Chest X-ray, PA view. Patient: 71 years old, sex M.
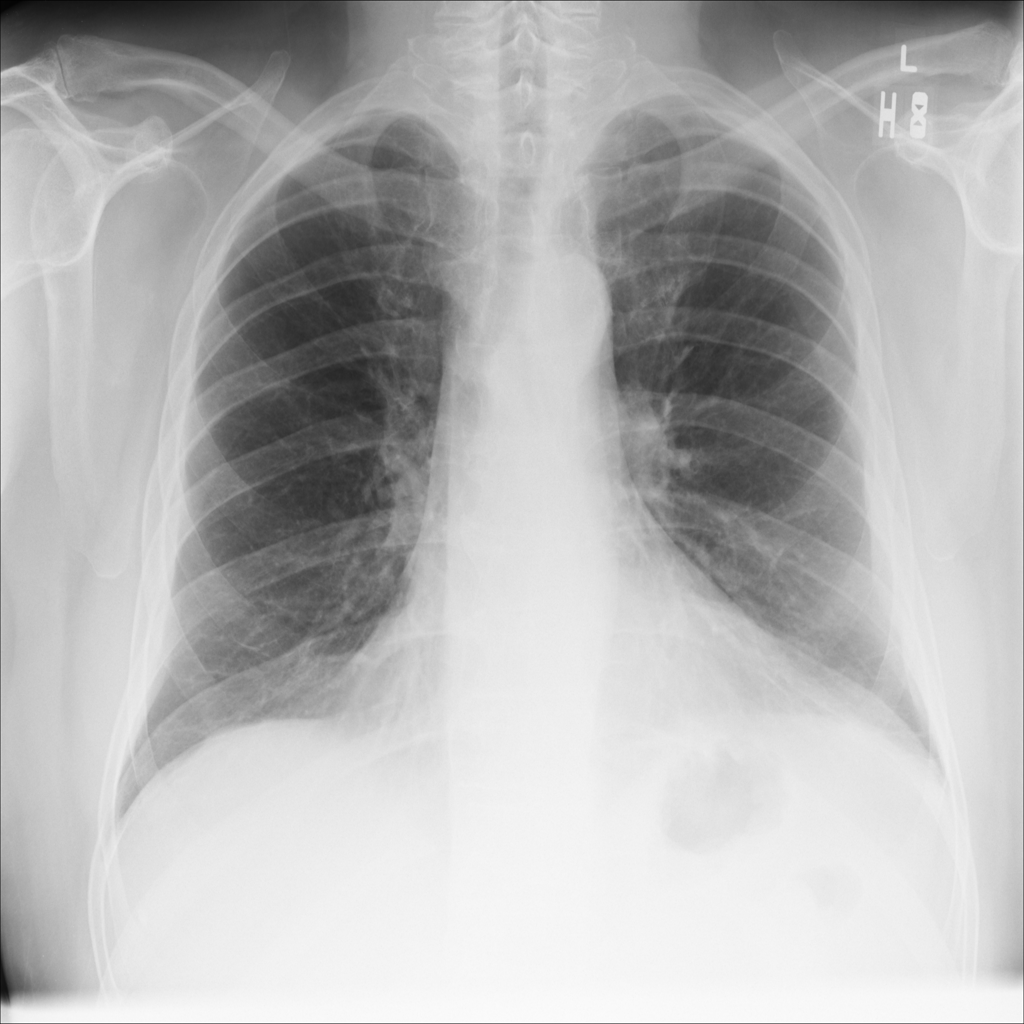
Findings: No Finding